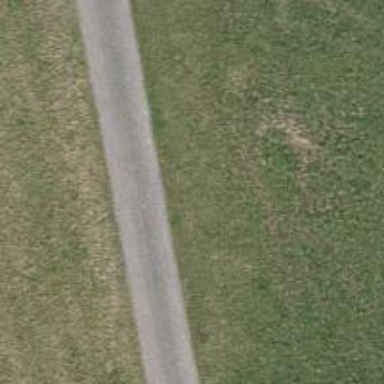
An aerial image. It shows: Paved track with grade 1 surface.